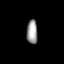
Tissue: prostate
Cell type: T cells
Senescence score: 0.886
Nuclear area (px): 253
Mean DAPI intensity: 156.387